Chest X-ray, AP view. Patient: 58 years old, sex F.
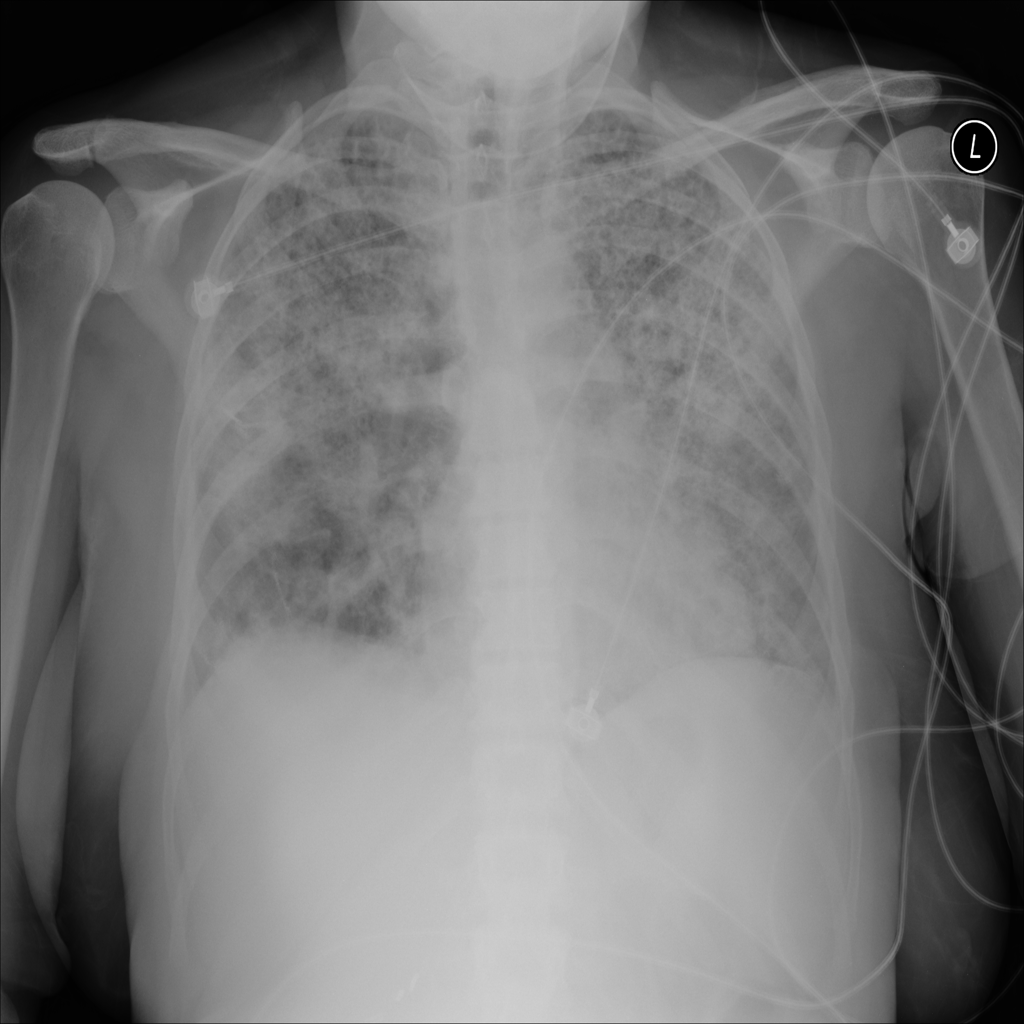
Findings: Infiltration